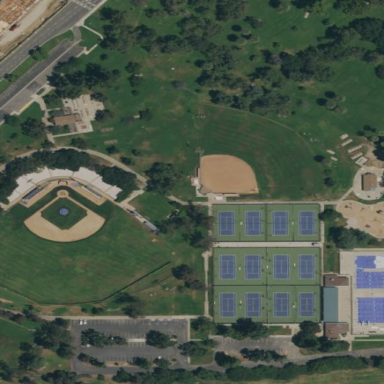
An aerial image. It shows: Baseball pitch for leisure land activities.